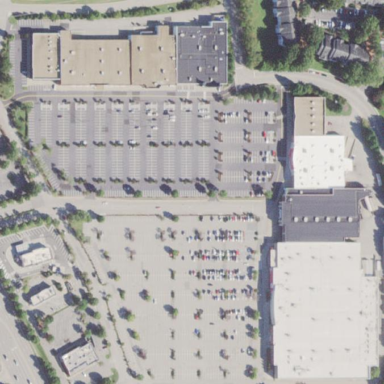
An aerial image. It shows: Retail area.